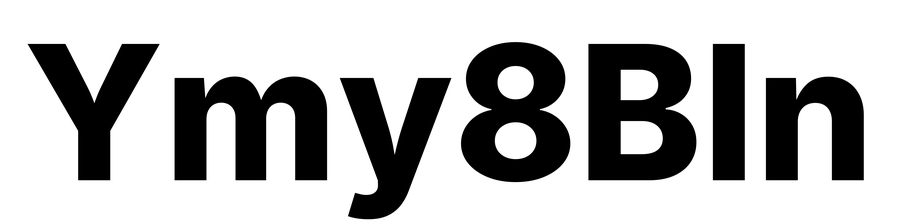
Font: Inter_ExtraBold